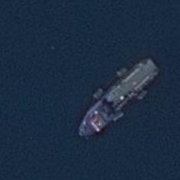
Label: civil